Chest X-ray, AP view. Patient: 12 years old, sex F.
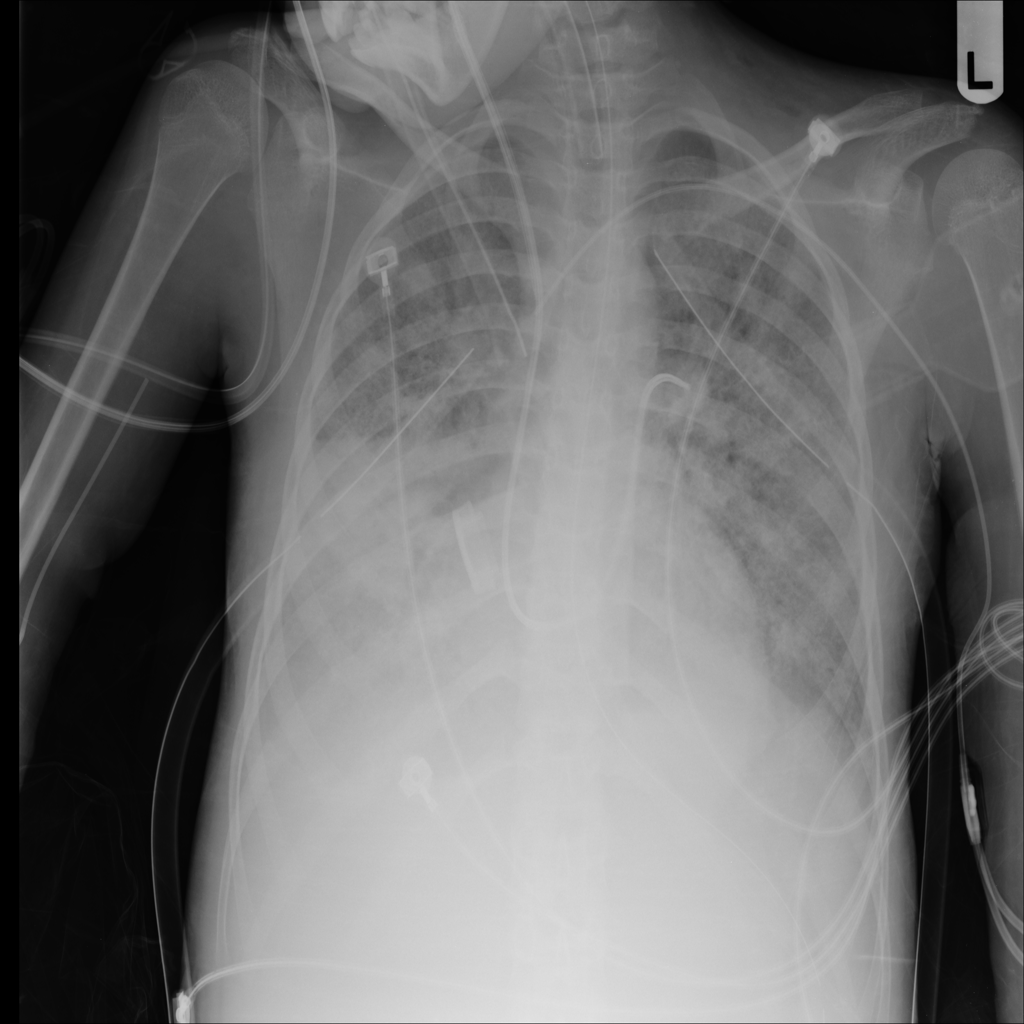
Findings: Consolidation